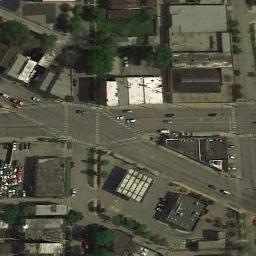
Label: intersection